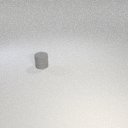
small gray rubber cylinder